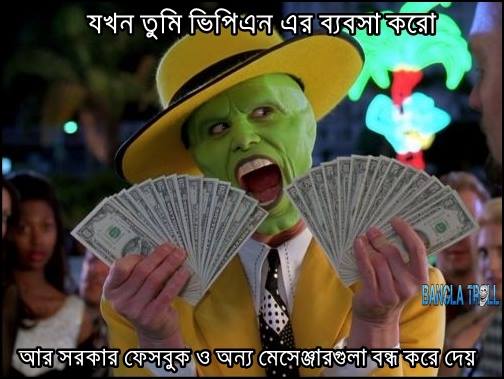
Text: যখন তুমি ভিপিএন এর ব্যবসা করো আর সরকার ফেসবুক ও অন্য মেসেঞ্জারগুলা বন্ধ করে দেয়
Label: Non Hate